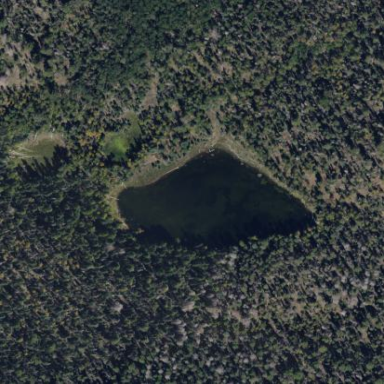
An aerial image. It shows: Lake with natural water.